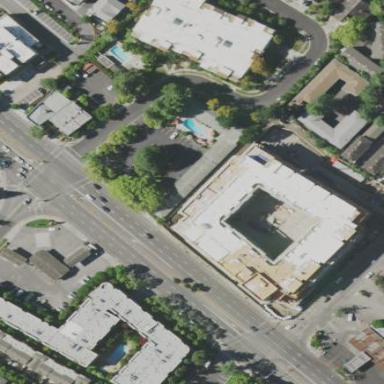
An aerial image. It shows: Motel building.